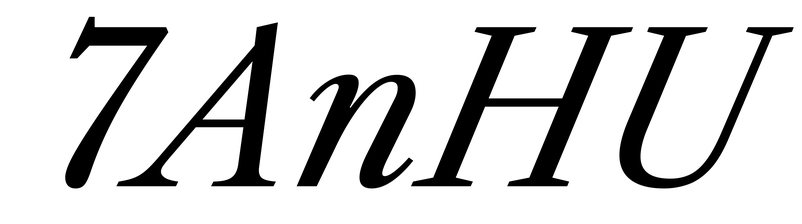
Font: LibreCaslonText-Italic_Italic